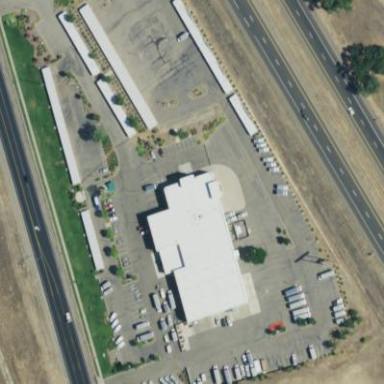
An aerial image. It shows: Building that serves as storage rental shop.